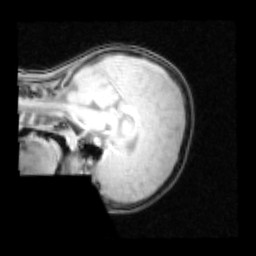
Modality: PDw
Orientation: sagittal
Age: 9
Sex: male
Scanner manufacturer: siemens
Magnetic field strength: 3 T
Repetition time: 0.25 s
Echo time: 0.00103 s